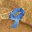
Label: 9